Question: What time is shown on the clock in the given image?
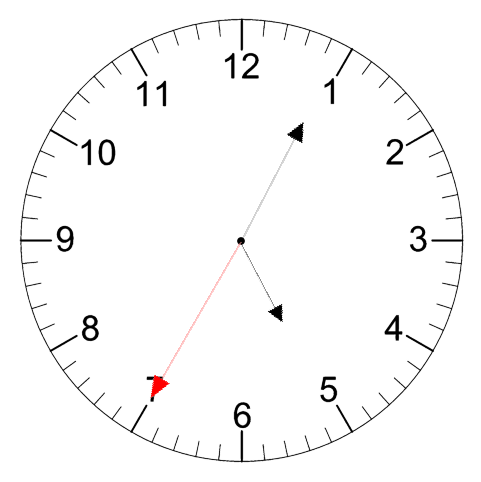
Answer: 05:04:35